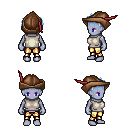
a pixel art fantasy rpg character, female body template, dark elf, purple skin, white sleeveless shirt, gold greaves, white cyan bedhead hairstyle, leather cap, four views (front, back, left, right), 2x2 character sprite sheet, small pixel art, hard edges, no anti-aliasing